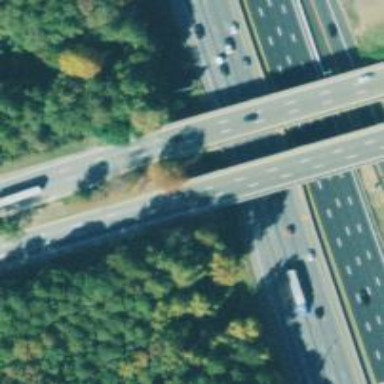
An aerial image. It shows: Primary highway bridge designed as expressway.